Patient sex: M
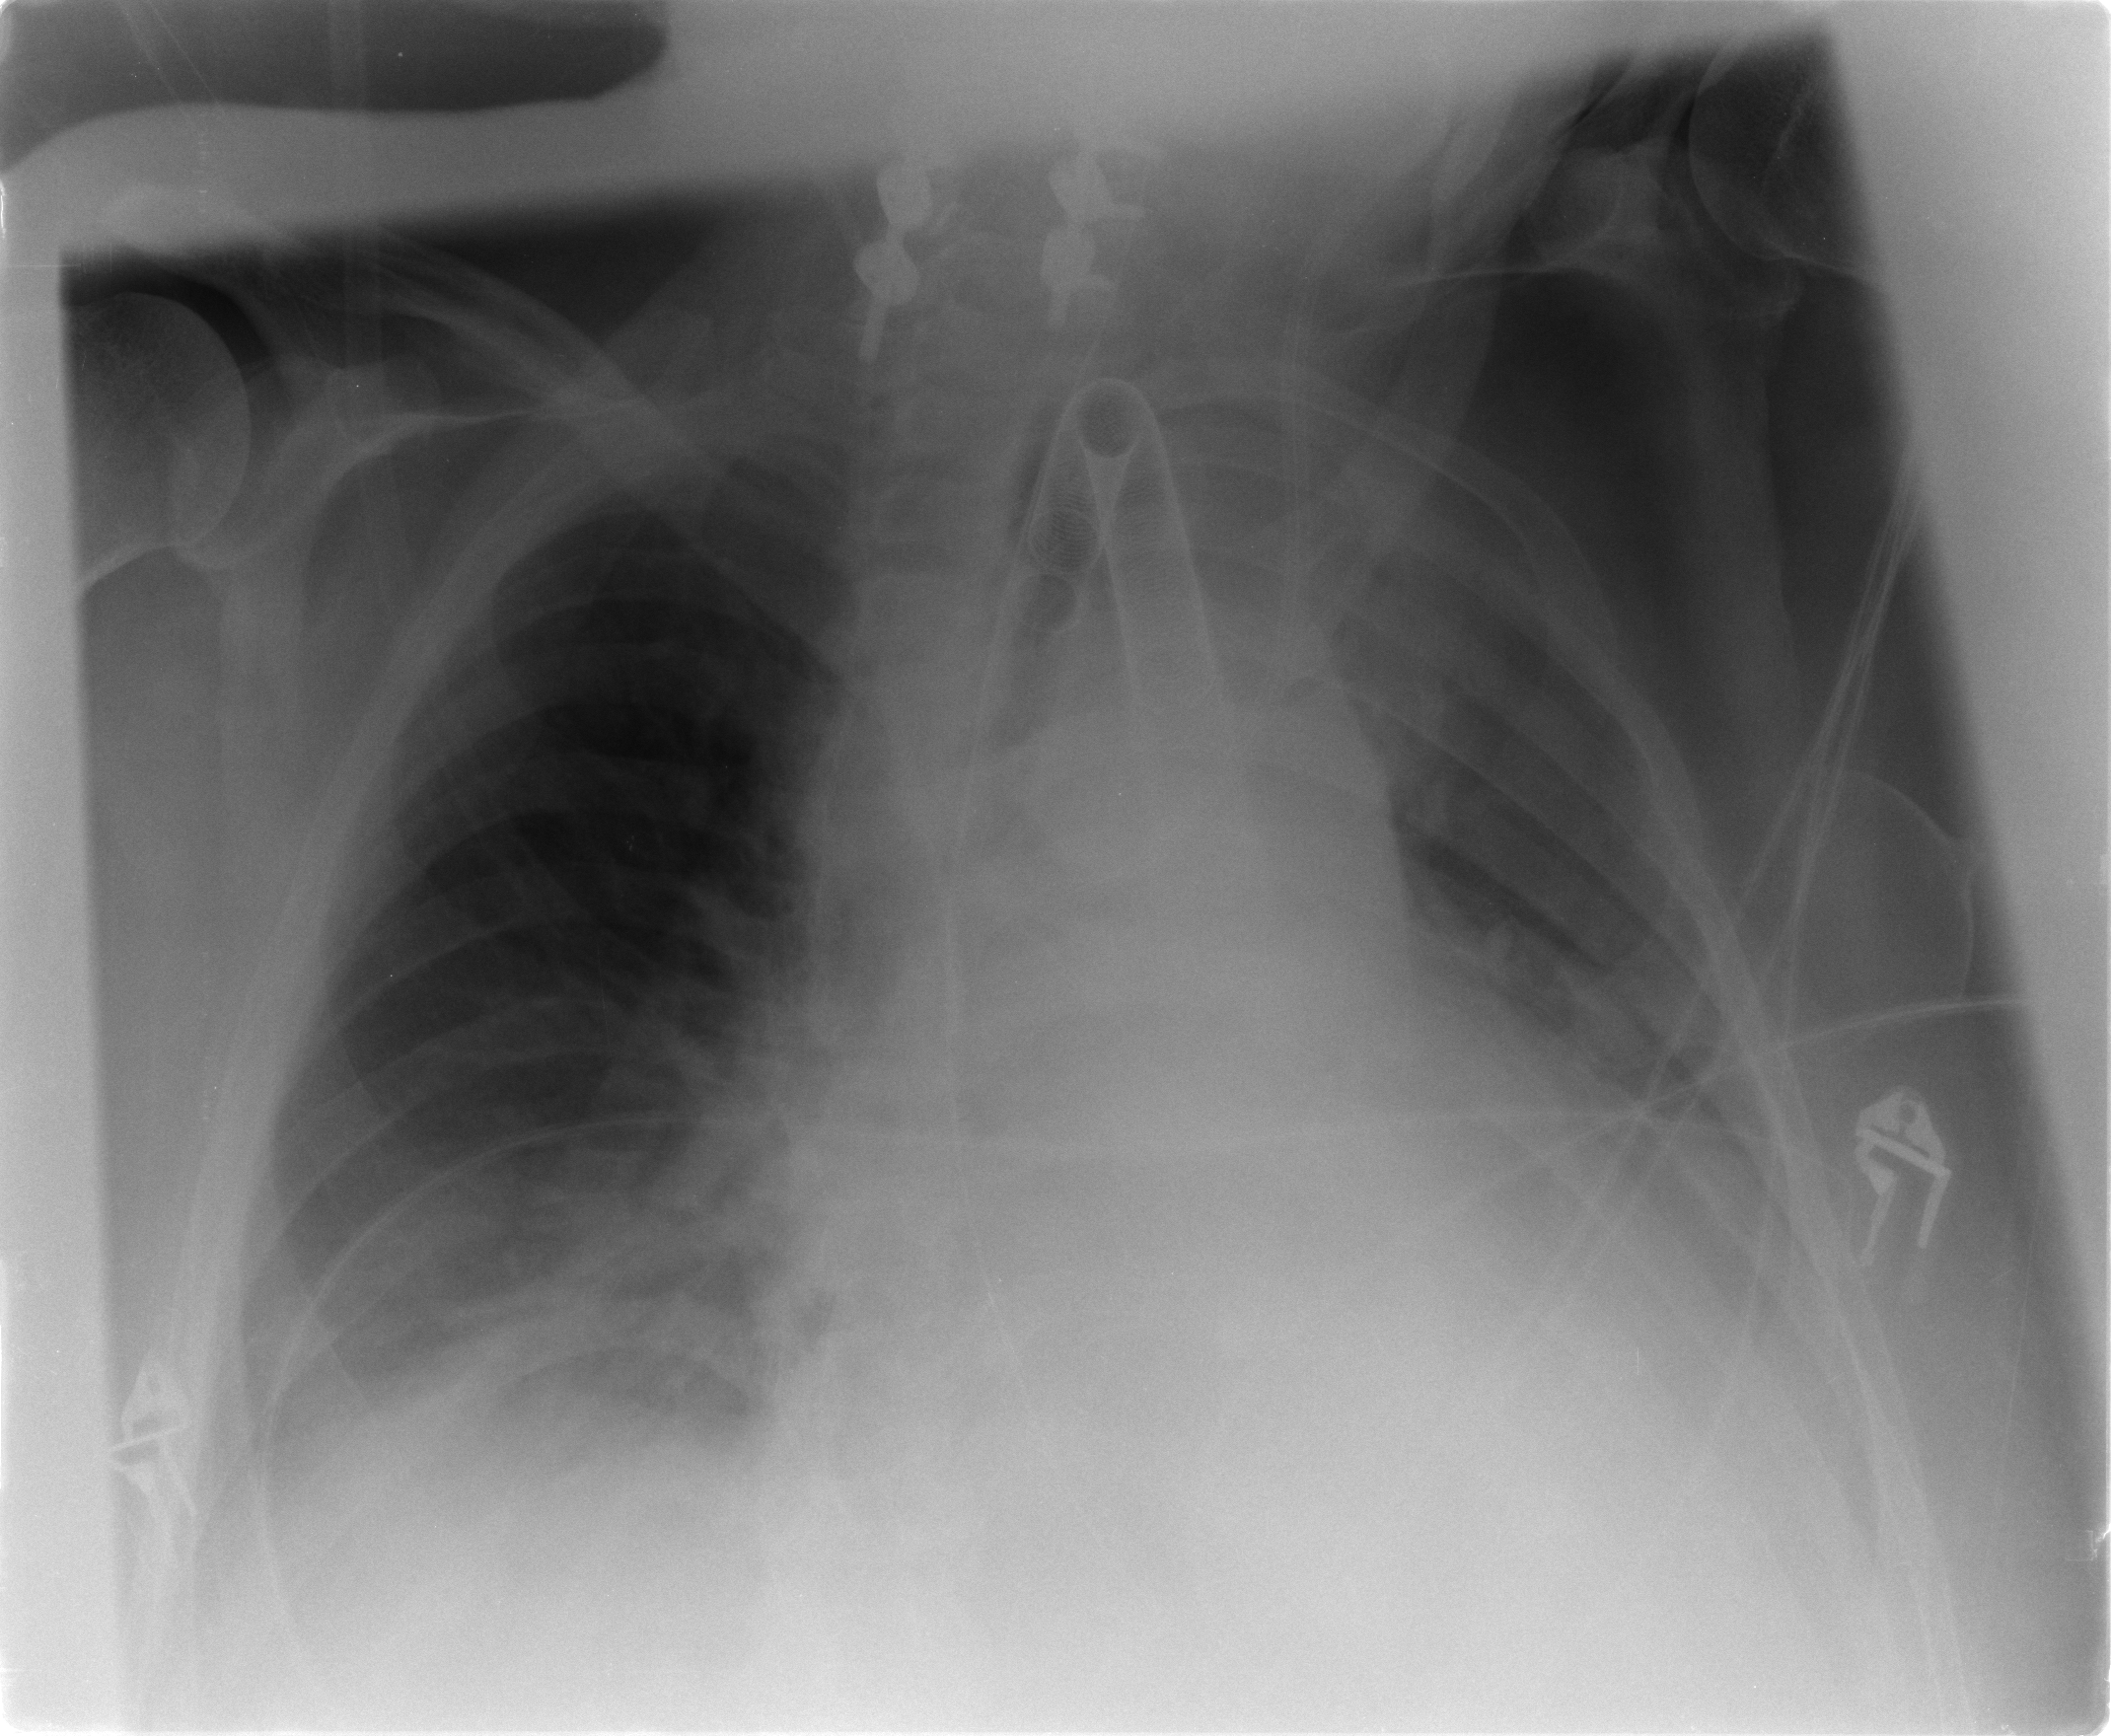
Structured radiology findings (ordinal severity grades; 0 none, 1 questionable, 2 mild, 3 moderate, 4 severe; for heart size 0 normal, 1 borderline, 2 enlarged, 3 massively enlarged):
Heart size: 2
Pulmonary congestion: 0
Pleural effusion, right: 1
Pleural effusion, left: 2
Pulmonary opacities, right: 2
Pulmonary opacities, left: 2
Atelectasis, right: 2
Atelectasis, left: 2